Field crop: tomato
Growth stage: 1
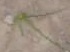
Species: cyperus